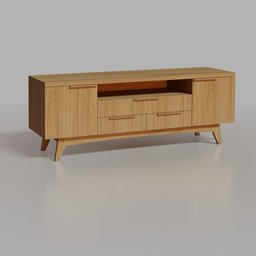
Label: furniture